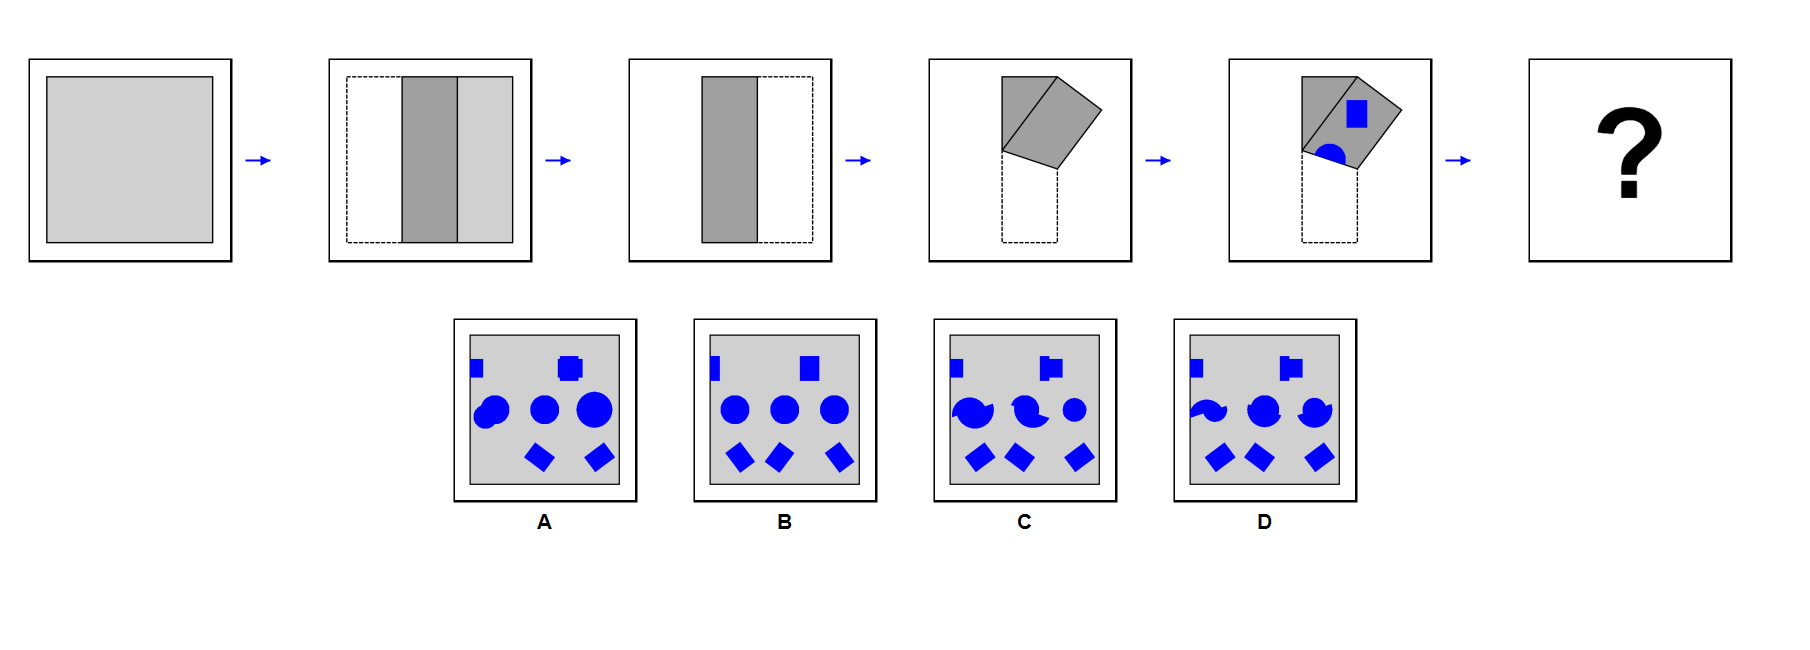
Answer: B